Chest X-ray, PA view. Patient: 24 years old, sex F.
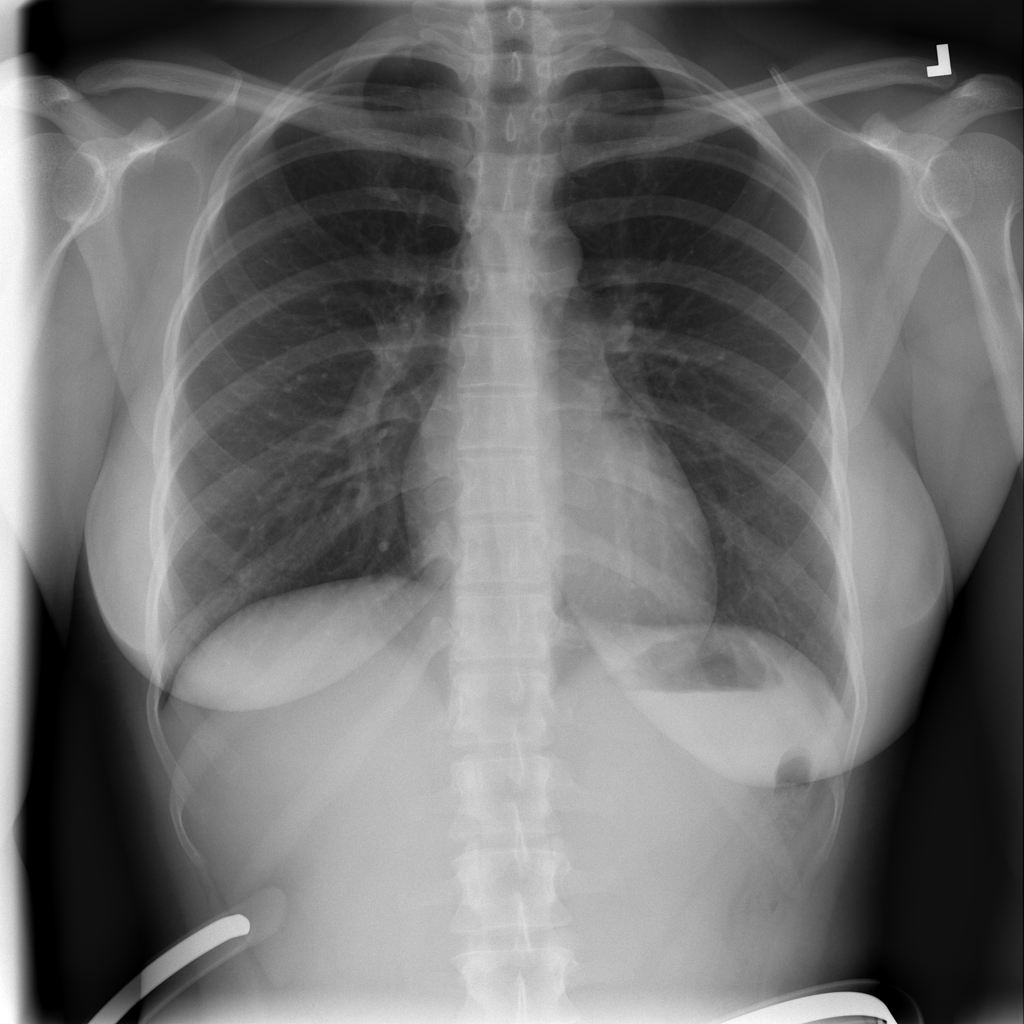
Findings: No Finding